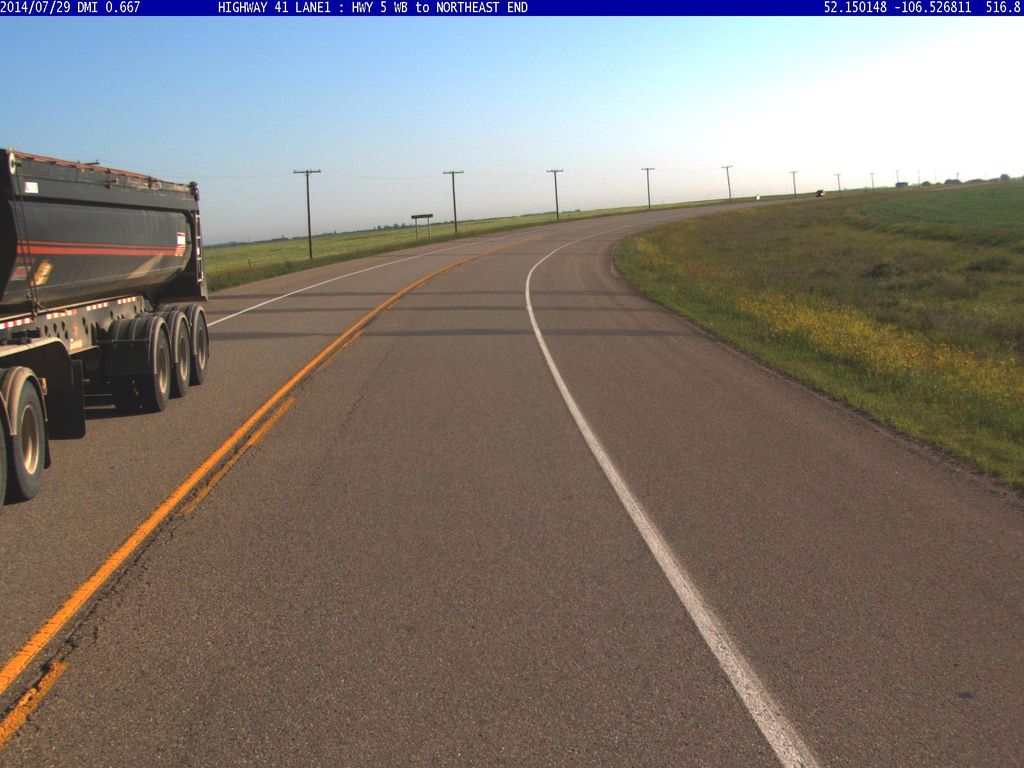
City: saskatoon